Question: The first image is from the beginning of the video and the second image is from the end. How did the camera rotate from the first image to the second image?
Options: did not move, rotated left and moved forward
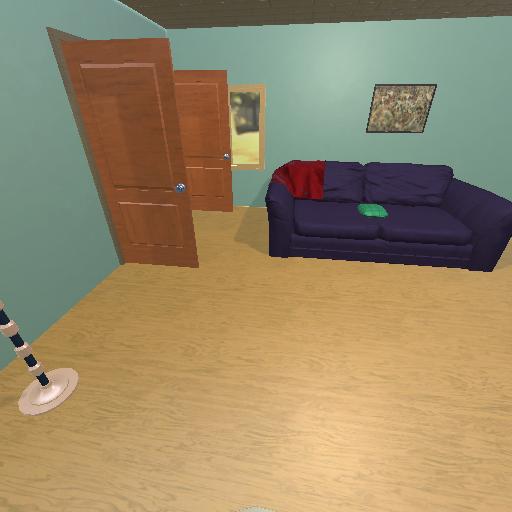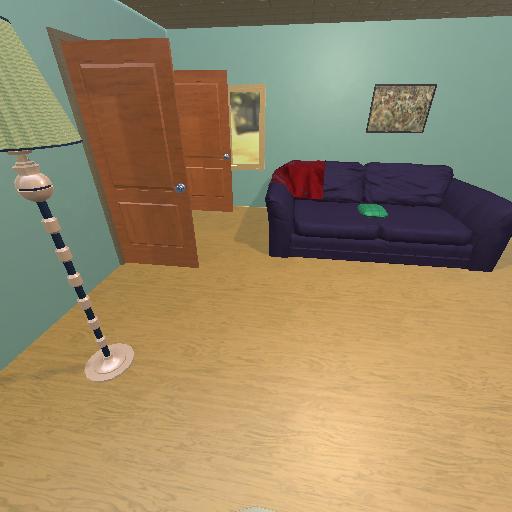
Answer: did not move